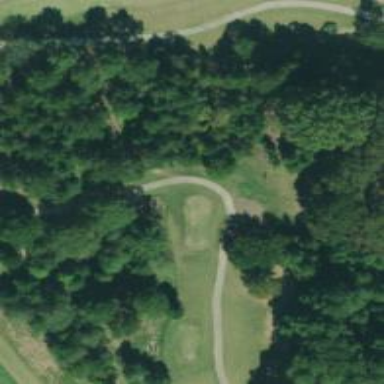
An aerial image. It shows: Golf tee on grassy land.